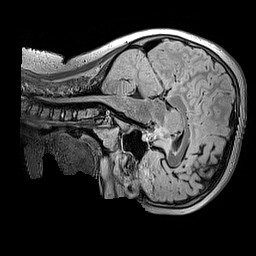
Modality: FLAIR
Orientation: sagittal
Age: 10
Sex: male
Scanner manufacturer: siemens
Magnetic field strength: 3 T
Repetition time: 5 s
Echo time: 0.388 s